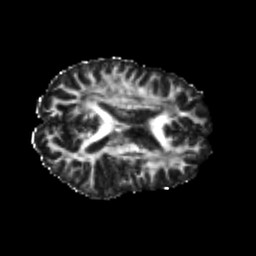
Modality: FA
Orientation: axial
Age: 20
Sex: female
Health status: healthy
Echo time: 0.074 s